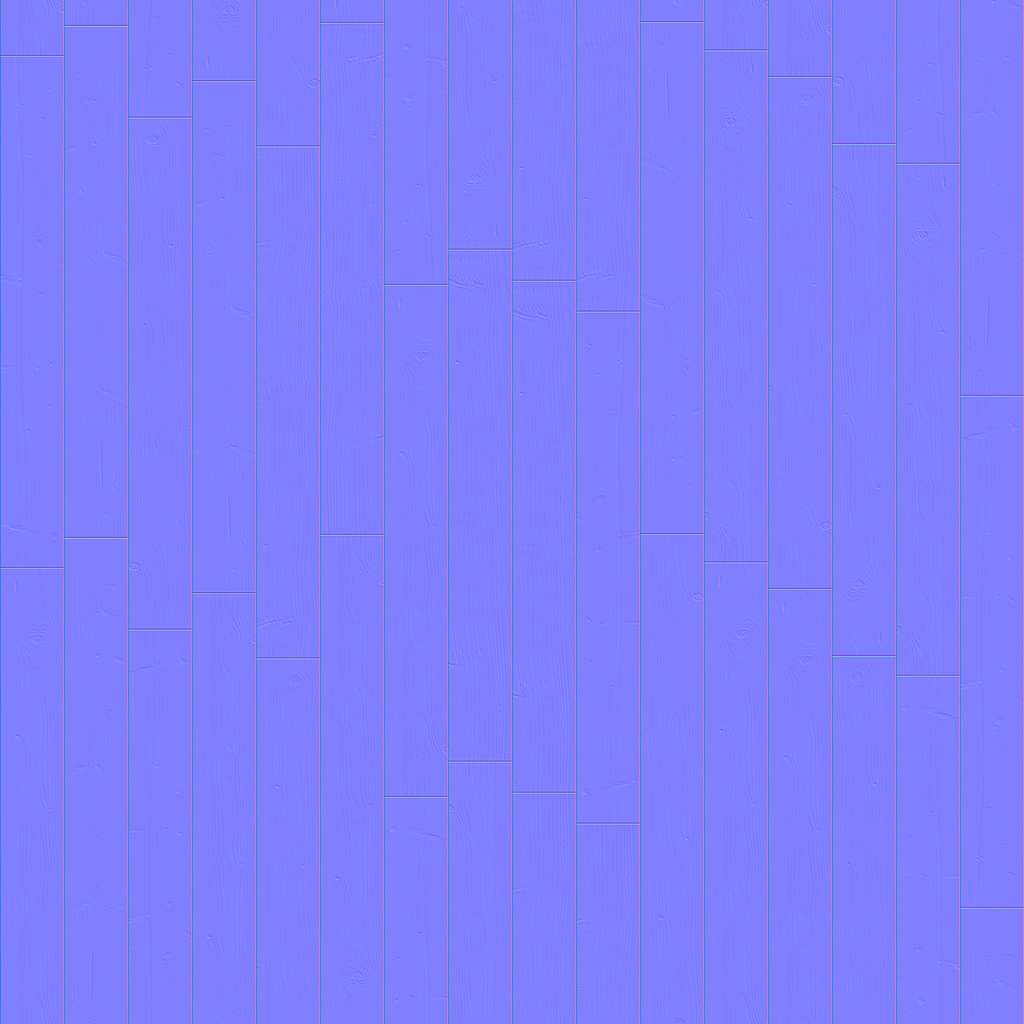
Texture map type: NormalGL